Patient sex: M
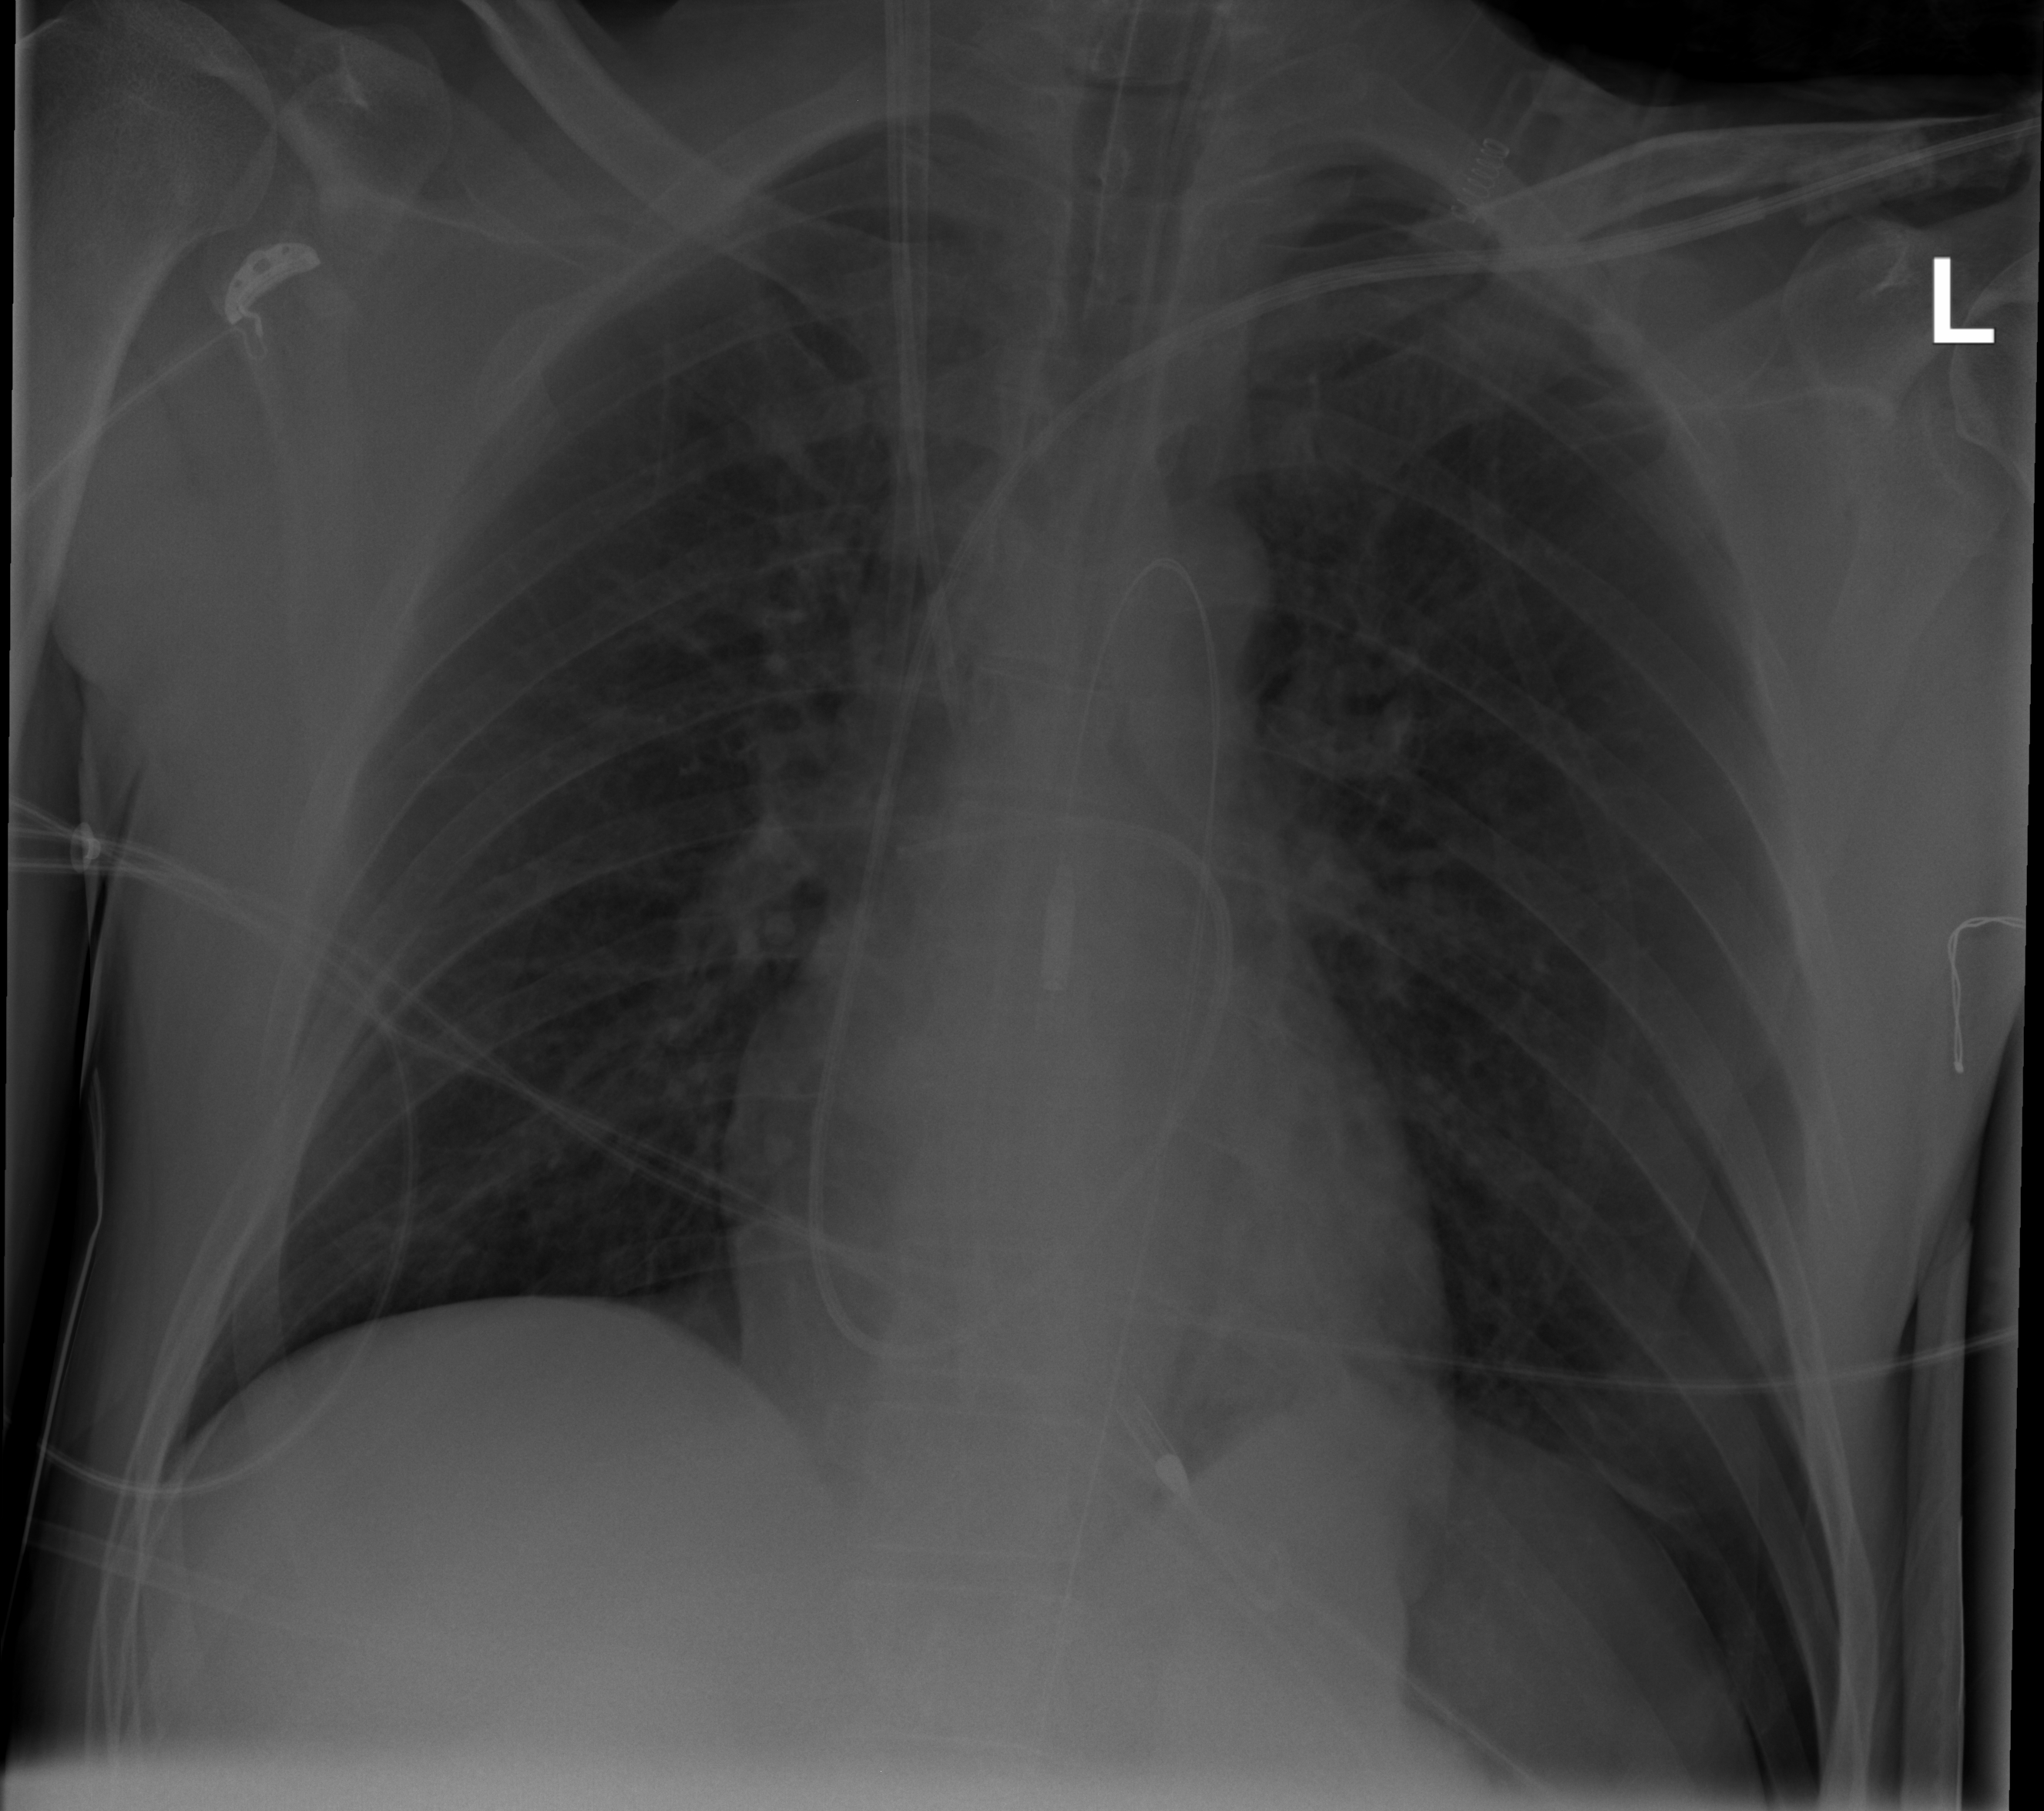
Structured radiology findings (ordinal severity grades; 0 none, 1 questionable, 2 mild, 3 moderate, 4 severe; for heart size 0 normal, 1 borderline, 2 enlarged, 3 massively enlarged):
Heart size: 0
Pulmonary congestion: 0
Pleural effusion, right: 0
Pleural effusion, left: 0
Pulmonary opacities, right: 0
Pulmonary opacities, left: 0
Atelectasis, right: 0
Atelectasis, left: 0